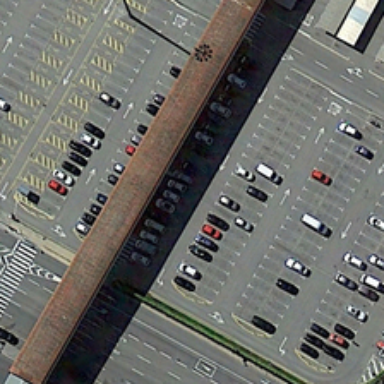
The cars were parked neatly on the road .